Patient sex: F
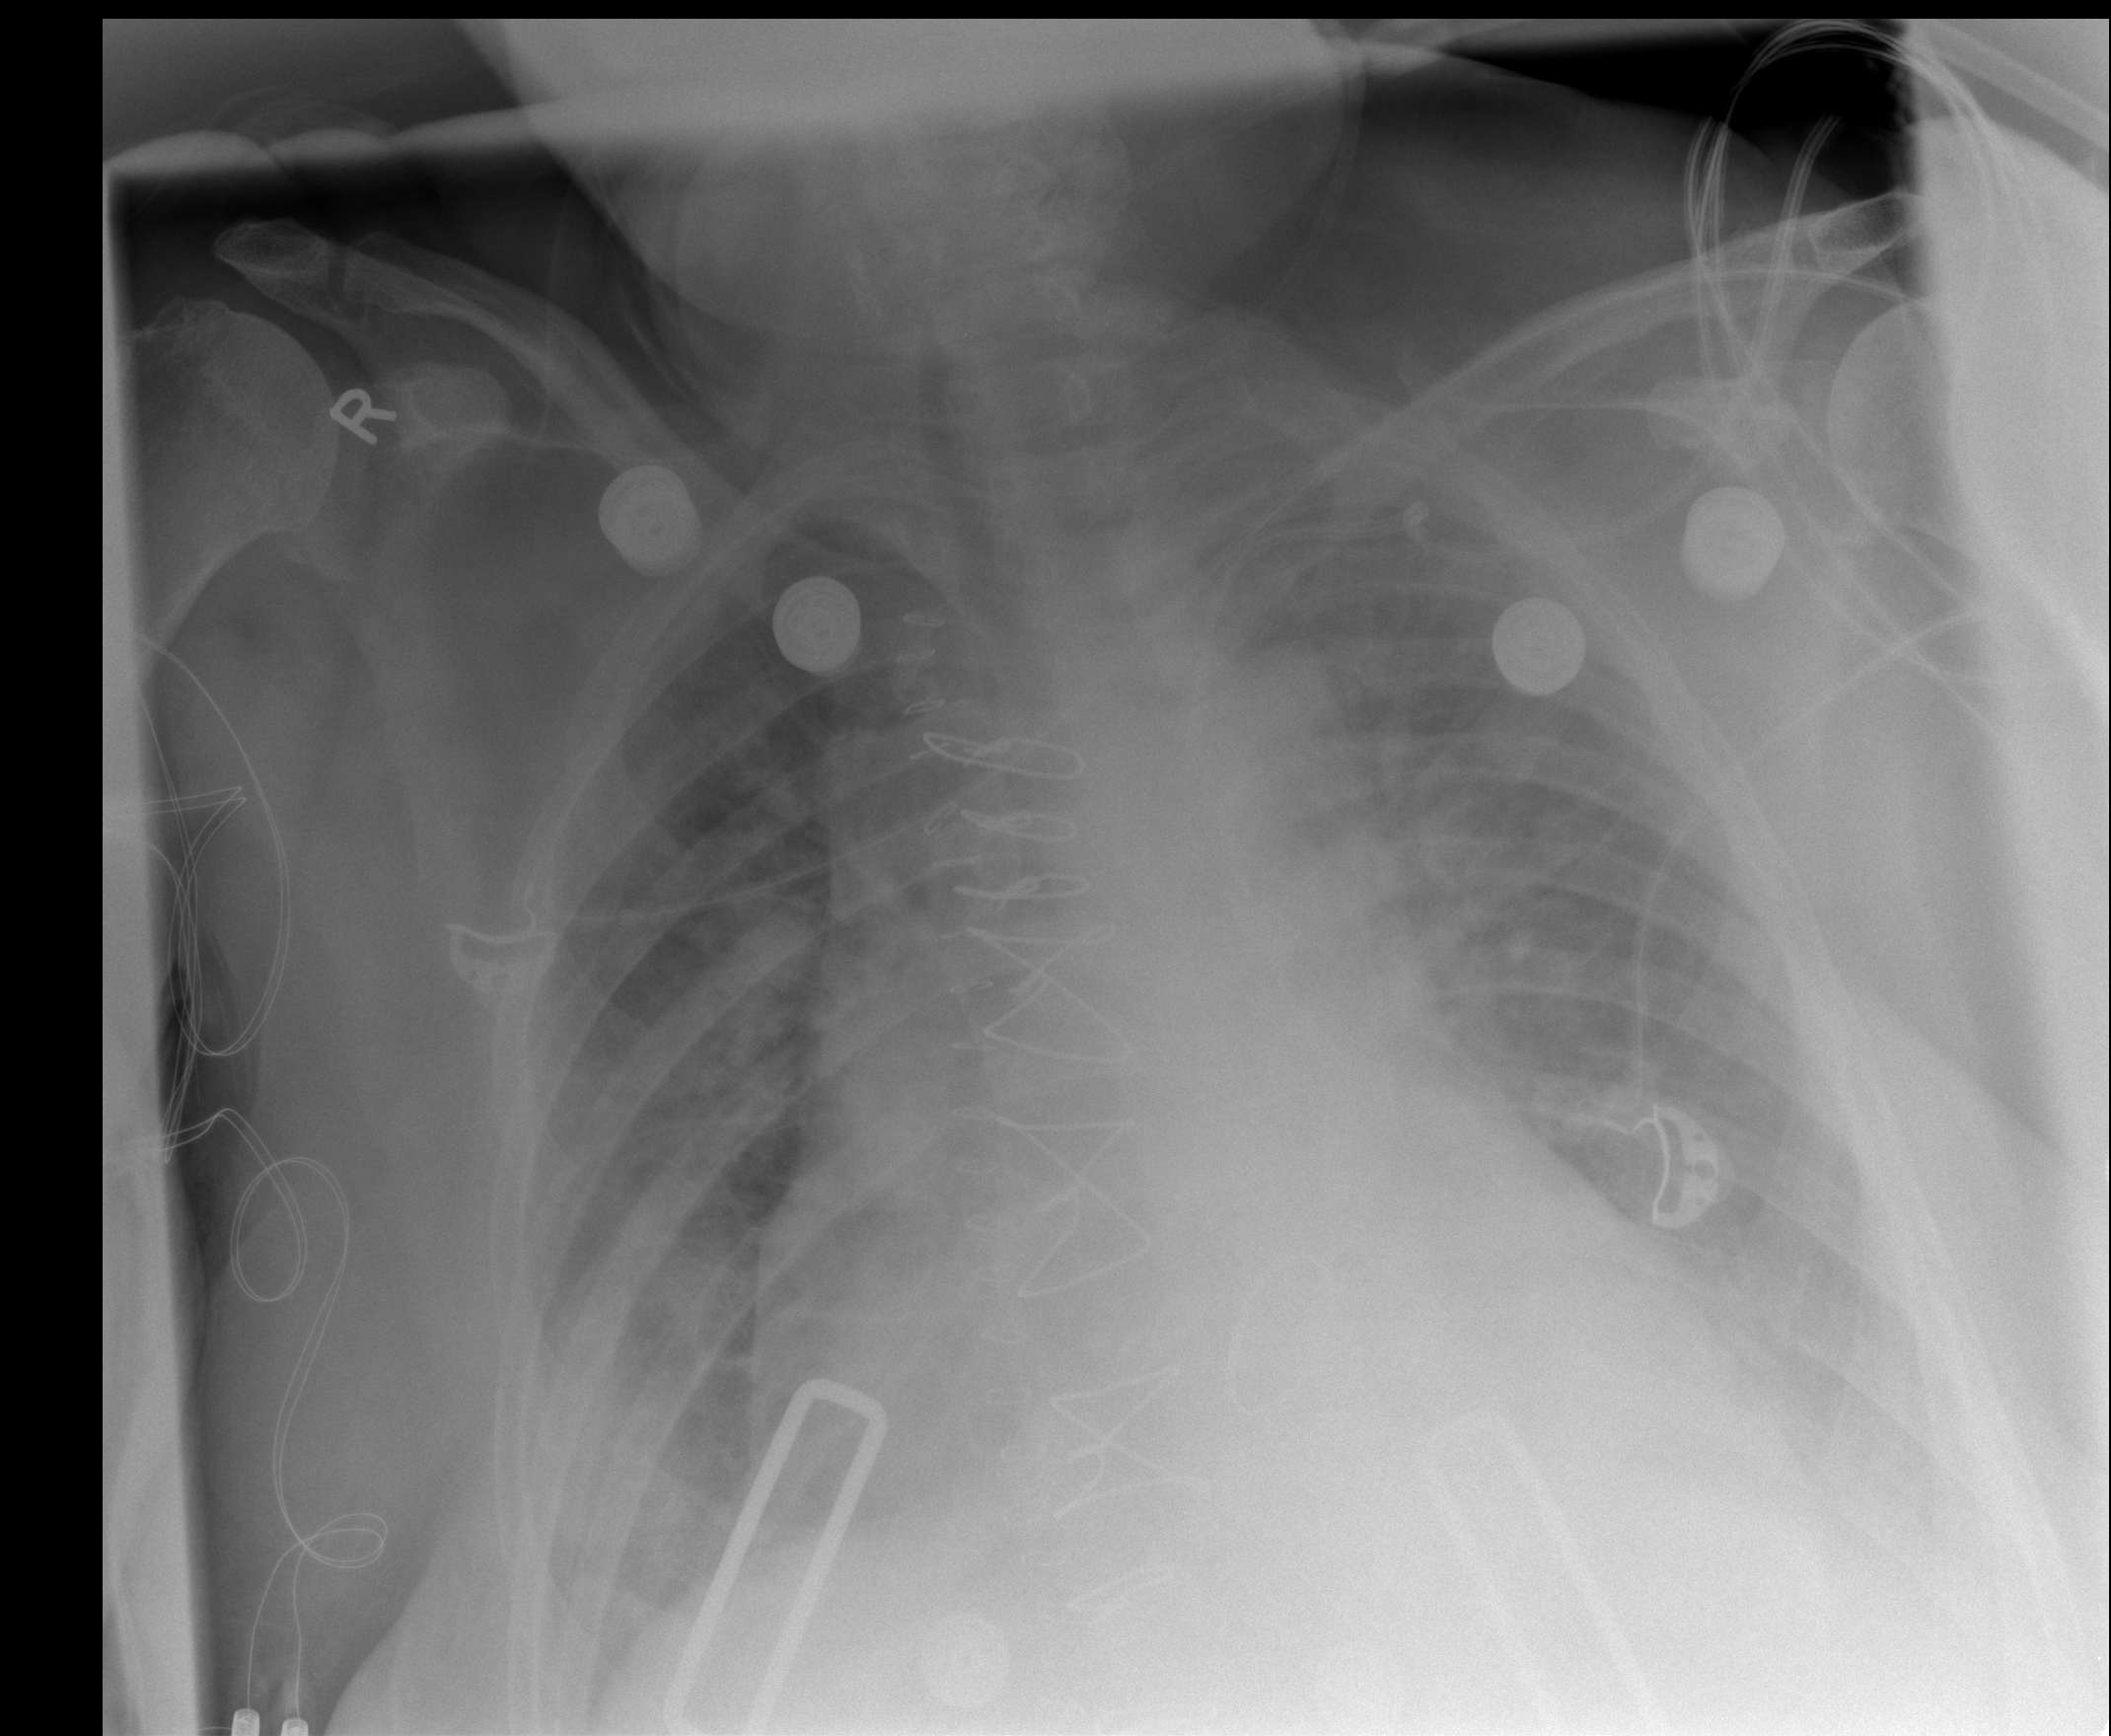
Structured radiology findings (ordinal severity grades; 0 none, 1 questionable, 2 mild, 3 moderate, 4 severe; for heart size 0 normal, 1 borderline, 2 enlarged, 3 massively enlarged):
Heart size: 1
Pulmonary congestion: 2
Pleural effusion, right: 1
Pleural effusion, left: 2
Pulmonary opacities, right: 2
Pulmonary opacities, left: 2
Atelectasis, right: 1
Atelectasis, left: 2